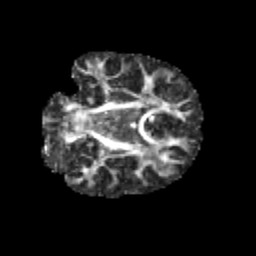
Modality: FA
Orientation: coronal
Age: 9
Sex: male
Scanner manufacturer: siemens
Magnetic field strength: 3 T
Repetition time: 3.8 s
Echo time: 0.07 s